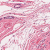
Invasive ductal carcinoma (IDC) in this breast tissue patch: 0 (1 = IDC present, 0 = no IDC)